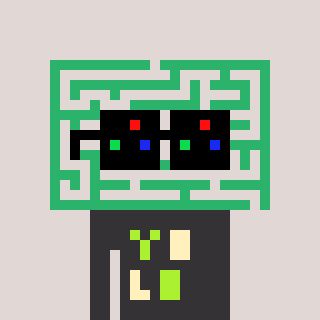
a pixel art character with square black sunglasses, a maze-shaped head and a grayscale-colored body on a warm background